Question: I have created a dataModel where I have a task. This task has several variables but also has a one-many link with events. These events could be things like pictures or comments being added and so there may be many events to one task. I have linked them up as shown below:

The entity files are also setup:
'''
import CoreData
class Task: NSManagedObject {
@NSManaged var area : Area
@NSManaged var pictures : [TaskPicture]
@NSManaged var events : [Event]
@NSManaged var requestedByDept : NSString?
@NSManaged var requestedByUser : NSString?
@NSManaged var workloadDept : NSString?
@NSManaged var detailDescription : NSString?
@NSManaged var status : NSString
@NSManaged var uniqueId : NSString?
@NSManaged var isActive : NSNumber
@NSManaged var created : NSDate?
@NSManaged var modified : NSDate?
@NSManaged var thumbnail : NSData?
}
'''
and
'''
import CoreData
class Event: NSManagedObject {
@NSManaged var task : Task
@NSManaged var actionBy : NSString?
@NSManaged var detailDescription : NSString?
@NSManaged var status : NSString
@NSManaged var uniqueId : NSString?
@NSManaged var isActive : NSNumber
@NSManaged var created : NSDate?
@NSManaged var modified : NSDate?
@NSManaged var type : NSString
}
'''
To me, these all look correct but i may be wrong. I then fetch all of the tasks in one of my viewControllers
'''
var fetchedResultsController: NSFetchedResultsController {
if _fetchedResultsController != nil {
return _fetchedResultsController!
}
let fetchRequest = NSFetchRequest()
let entity = NSEntityDescription.entityForName("Task", inManagedObjectContext: self.managedObjectContext)
fetchRequest.entity = entity
fetchRequest.fetchBatchSize = 20
let sortDescriptor = NSSortDescriptor(key: "created", ascending: false)
fetchRequest.sortDescriptors = [sortDescriptor]
let aFetchedResultsController = NSFetchedResultsController(fetchRequest: fetchRequest, managedObjectContext: self.managedObjectContext, sectionNameKeyPath: nil, cacheName: nil)
aFetchedResultsController.delegate = self
_fetchedResultsController = aFetchedResultsController
var error: NSError? = nil
if !_fetchedResultsController!.performFetch(&error) {
println("Unresolved error \(error)")
abort()
}
return _fetchedResultsController!
}
'''
I can assure you that the managedObjectContext is both up-to-date and passed in correctly. The problem then occurs if I try to access the events array. I fetch each of the tasks using
'''
let foundTask : Task = self.fetchedResultsController.objectAtIndexPath(indexPath) as Task
'''
using cellForRowAtIndexPath as it is in a tableView. This again works but then when i try 'let event = foundTask.events[0]' or something similar, i get a crash with the message
'''
-[_NSFaultingMutableSet objectAtIndex:]: unrecognized selector sent to instance 0x17022e9c0
'''
I have tried both casting the array as an NSArray and using the functions like .firstObject, and have also put it into an NSSet but it never lets me access the events. It seems like when the Tasks are fetched, the events are not, hence giving a data fault. I would expect it to fetch the events when i need them but again, it does not do so. Sorry for the long post, but i wanted to include as much information as I felt you would need to help me. Please ask if you need any more information and i will try to reply as quickly as possible.
Thanks a lot
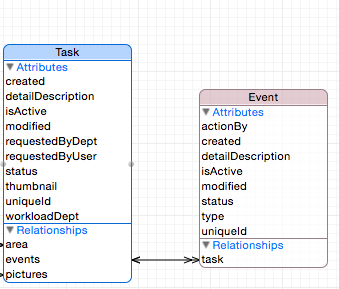
Answer: A (unordered) to-many relationship in Core Data is represented as 'NSSet', not as an array,
so the property should be declared as
'''
@NSManaged var events: NSSet
'''
To convert the set to an array use 'allObjects':
'''
let events = foundTask.events.allObjects as [Event]
'''
Note that Xcode can create the managed object subclasses for you (Editor -> Create
NSManagedObject Subclass...), which I would recommend to avoid this kind of error.